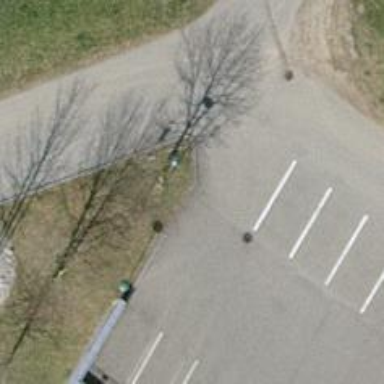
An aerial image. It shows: Urban tree adds touch of nature to the surroundings.